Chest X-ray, PA view. Patient: 60 years old, sex M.
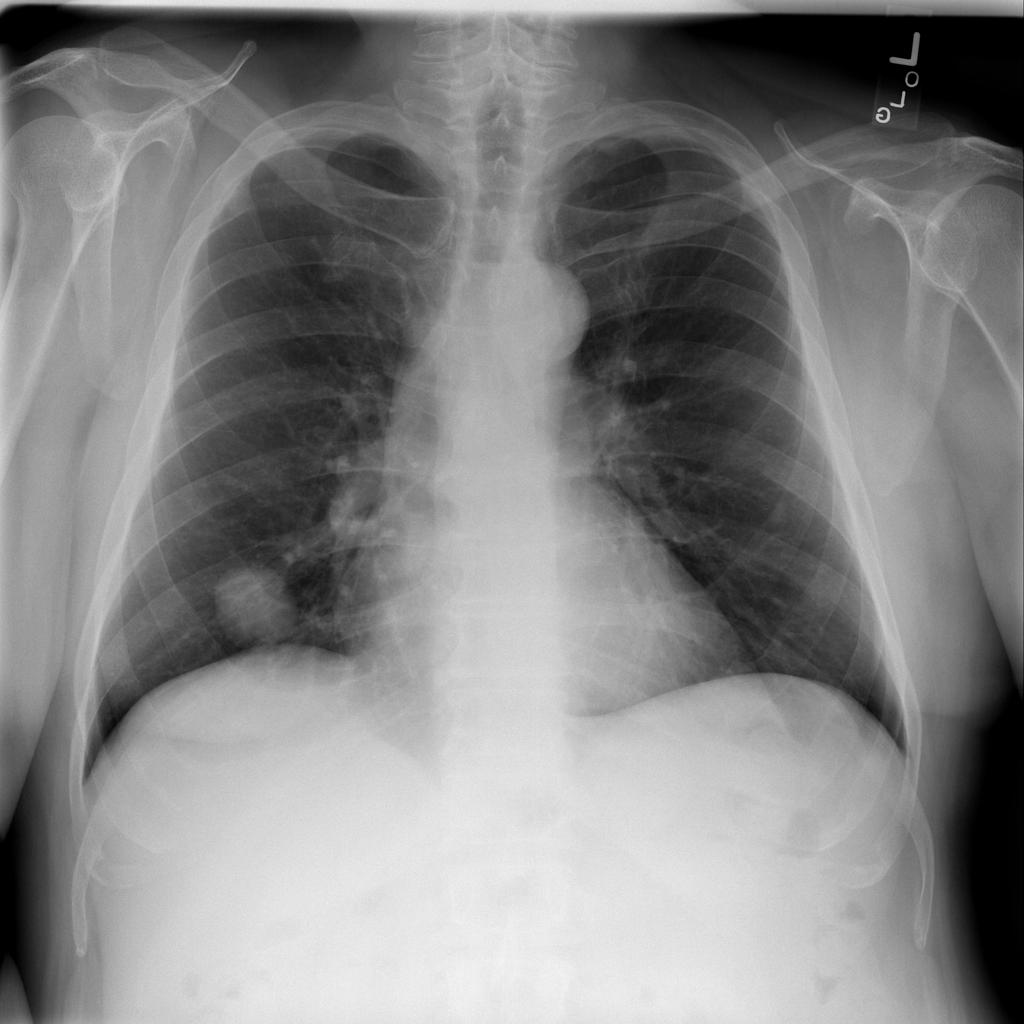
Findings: Nodule